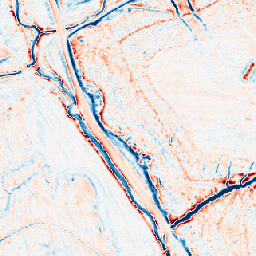
Category: edge_preserving
Decomposition family: anisotropic_diffusion
Decomposition parameters: iterations: 20
kappa: 50
gamma: 0.15
Upsampling method: area
Upsampling parameters: scale: 8
Upsampling scale: 8